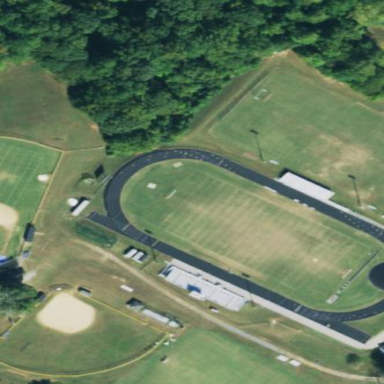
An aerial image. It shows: Athletics track located on leisure land.